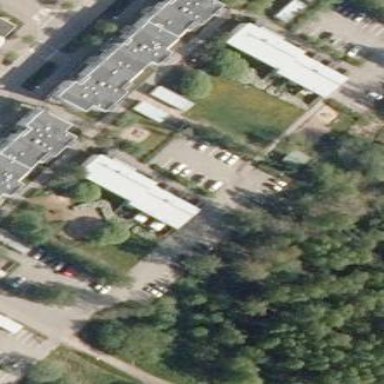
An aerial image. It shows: Parking area with surface.